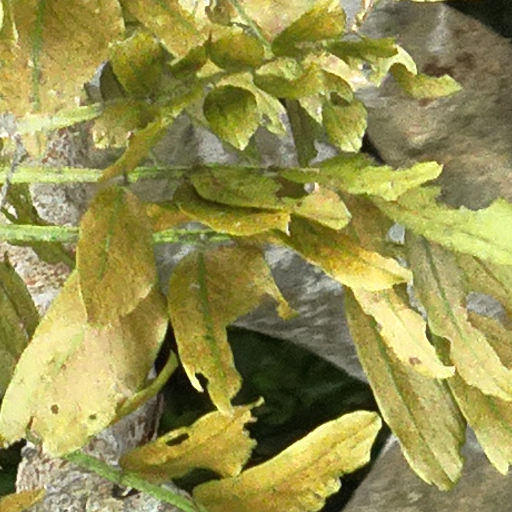
Species: Dipteryx oleifera
GBIF accepted scientific name: Dipteryx oleifera
Crown area (m\u00b2): 250.912